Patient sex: F
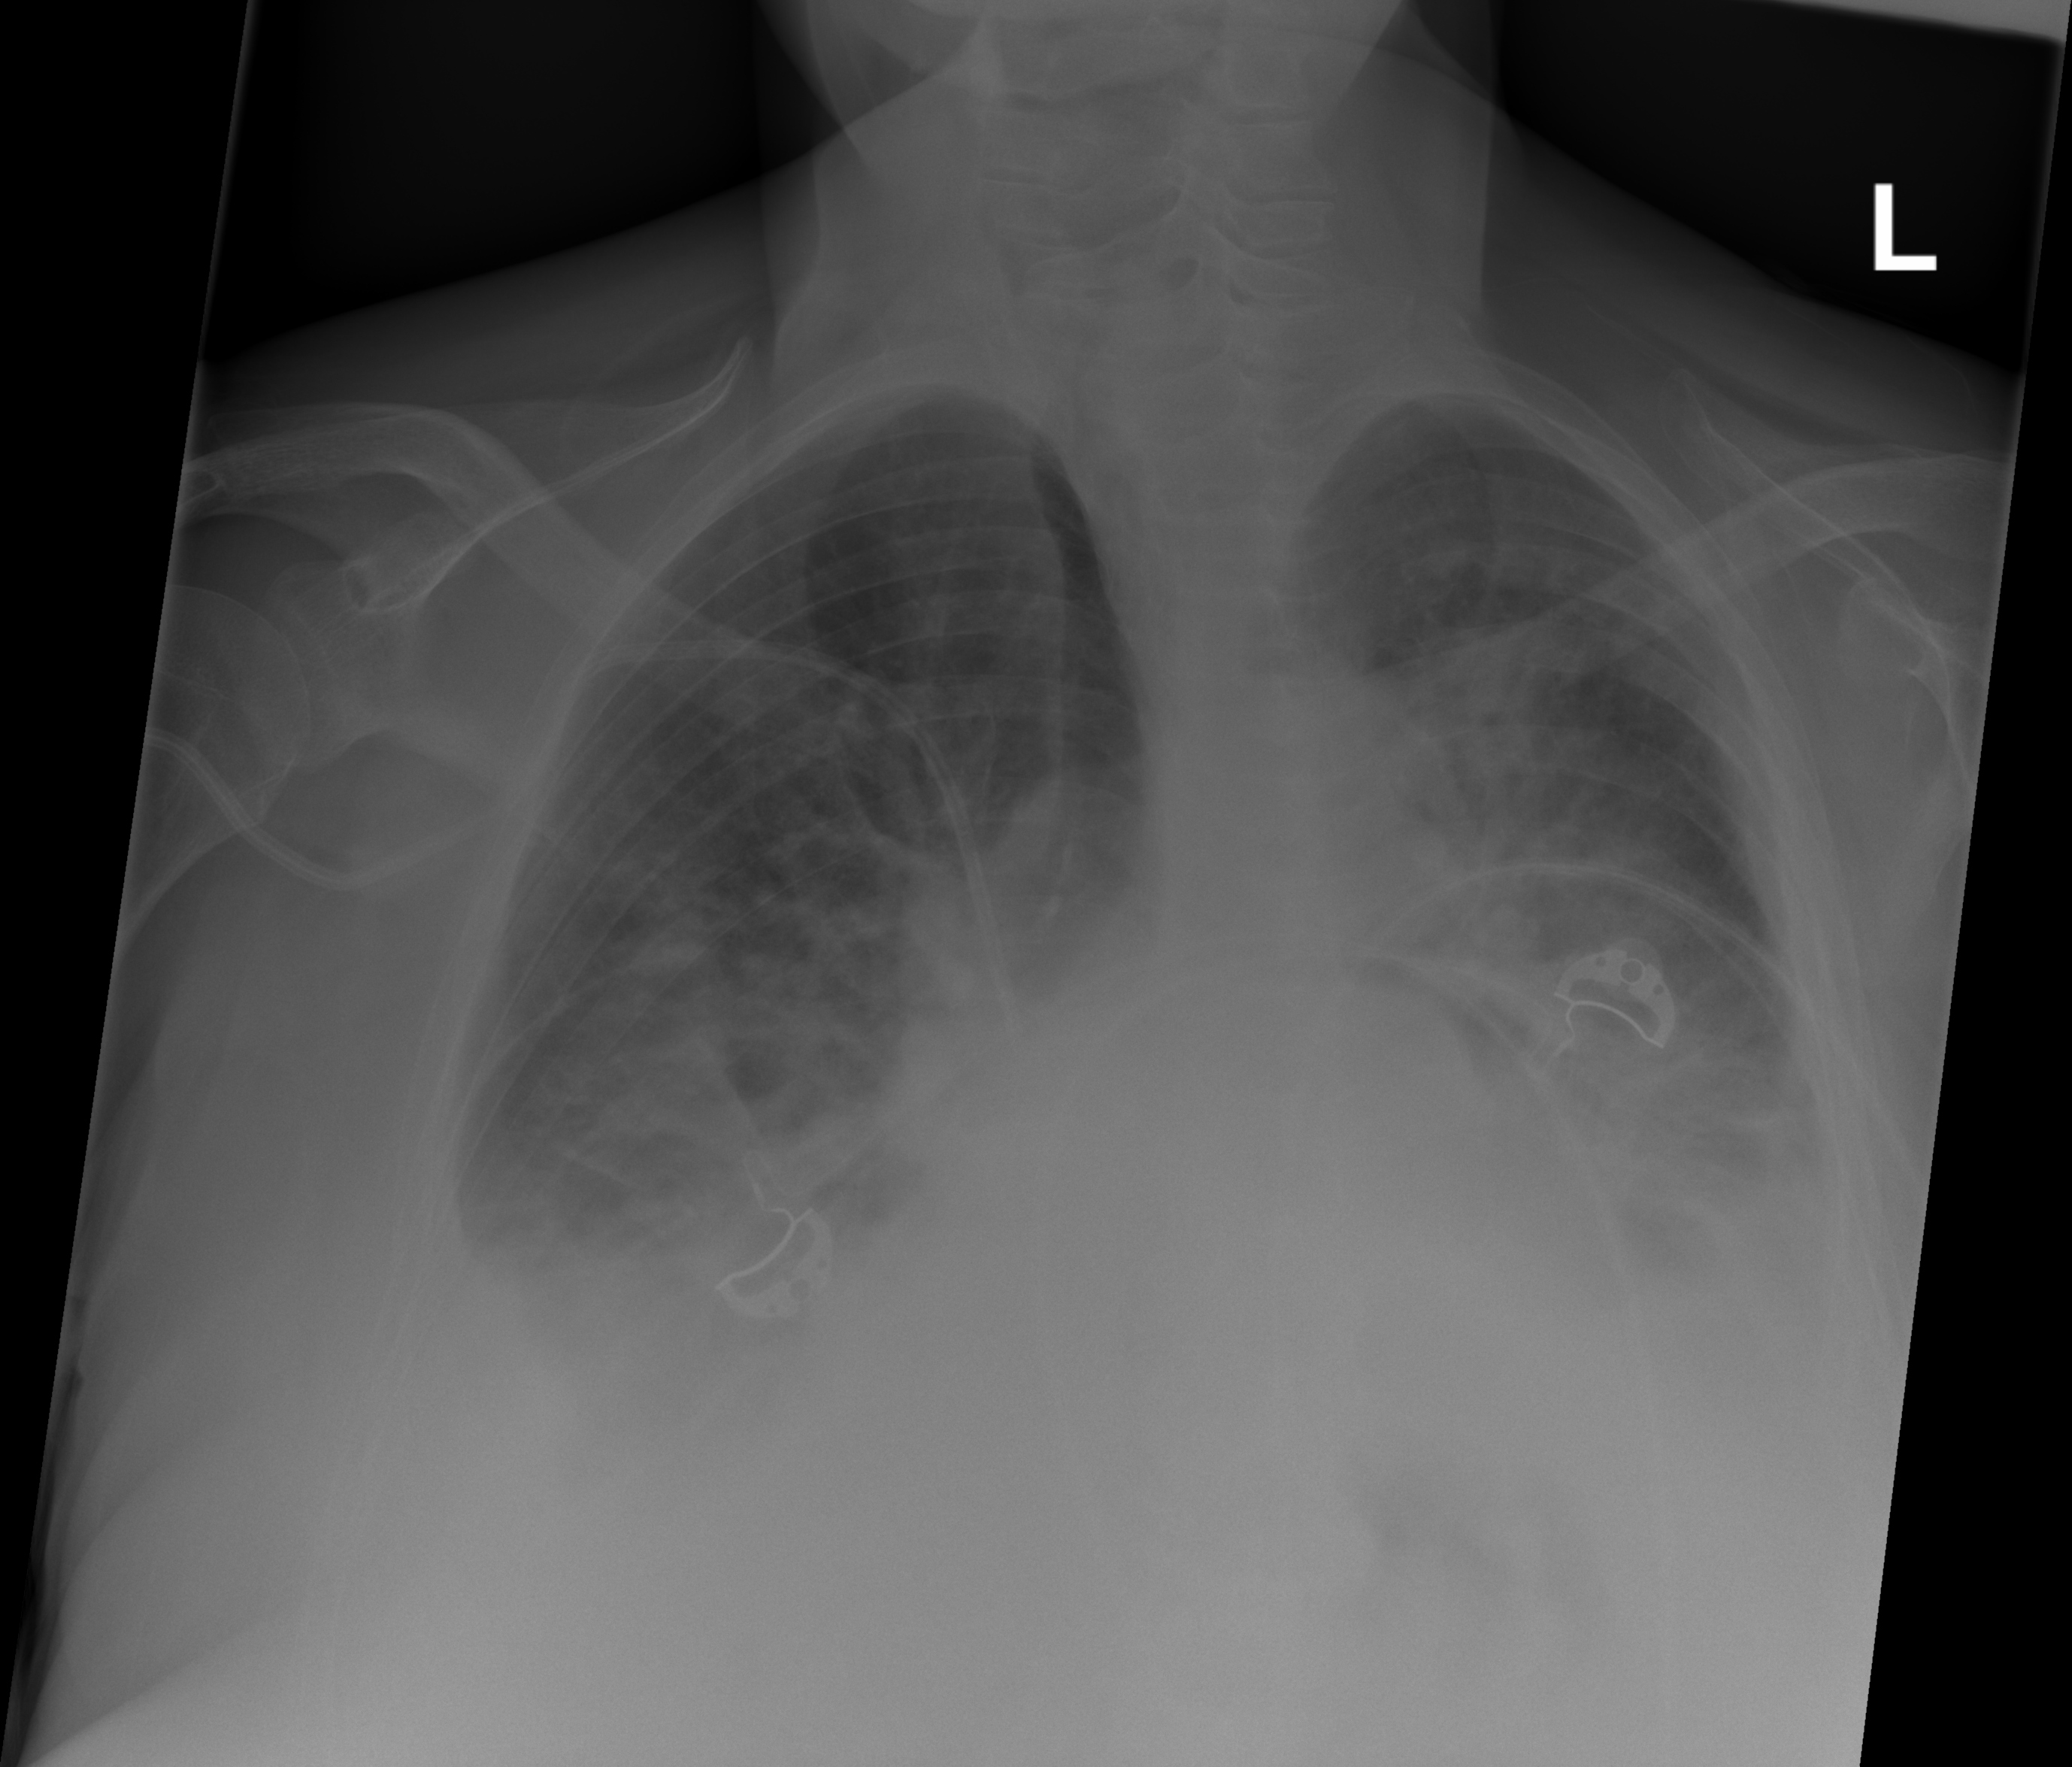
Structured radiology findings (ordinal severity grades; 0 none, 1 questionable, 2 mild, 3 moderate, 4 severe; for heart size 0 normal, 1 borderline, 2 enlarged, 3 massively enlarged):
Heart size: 2
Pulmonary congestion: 2
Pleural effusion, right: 3
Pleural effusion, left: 3
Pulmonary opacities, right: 2
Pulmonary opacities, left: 2
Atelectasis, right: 3
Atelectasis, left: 3